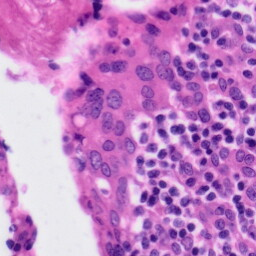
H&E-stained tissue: Tonsil